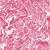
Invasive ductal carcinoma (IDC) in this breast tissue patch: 0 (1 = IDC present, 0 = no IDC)